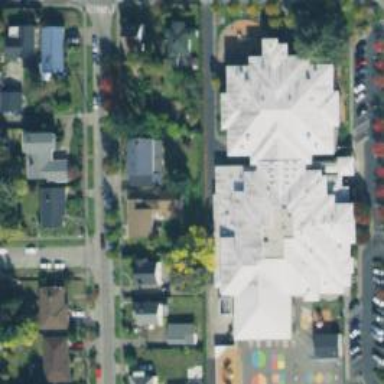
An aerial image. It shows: School building.